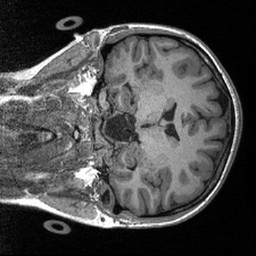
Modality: T1w
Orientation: coronal
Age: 25
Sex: female